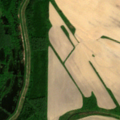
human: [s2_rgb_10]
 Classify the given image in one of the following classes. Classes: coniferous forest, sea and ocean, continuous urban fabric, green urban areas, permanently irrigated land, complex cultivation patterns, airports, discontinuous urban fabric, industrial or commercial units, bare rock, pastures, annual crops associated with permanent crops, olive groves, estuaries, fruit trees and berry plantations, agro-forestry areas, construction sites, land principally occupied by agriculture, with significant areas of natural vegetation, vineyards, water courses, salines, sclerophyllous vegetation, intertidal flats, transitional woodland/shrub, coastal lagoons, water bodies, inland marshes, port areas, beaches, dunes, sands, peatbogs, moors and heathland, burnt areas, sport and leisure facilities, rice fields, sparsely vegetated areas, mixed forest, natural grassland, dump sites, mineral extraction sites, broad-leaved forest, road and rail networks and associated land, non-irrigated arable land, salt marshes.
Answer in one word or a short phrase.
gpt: non-irrigated arable land, broad-leaved forest, inland marshes